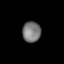
Tissue: lung
Cell type: T cells
Senescence score: 0.6006
Nuclear area (px): 375
Mean DAPI intensity: 119.456